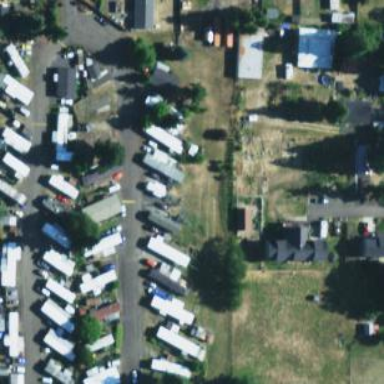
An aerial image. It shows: Residential area known as trailer park.